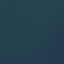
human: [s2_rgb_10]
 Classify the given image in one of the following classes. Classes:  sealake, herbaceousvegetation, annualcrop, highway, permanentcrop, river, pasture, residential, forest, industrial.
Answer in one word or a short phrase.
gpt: SeaLake